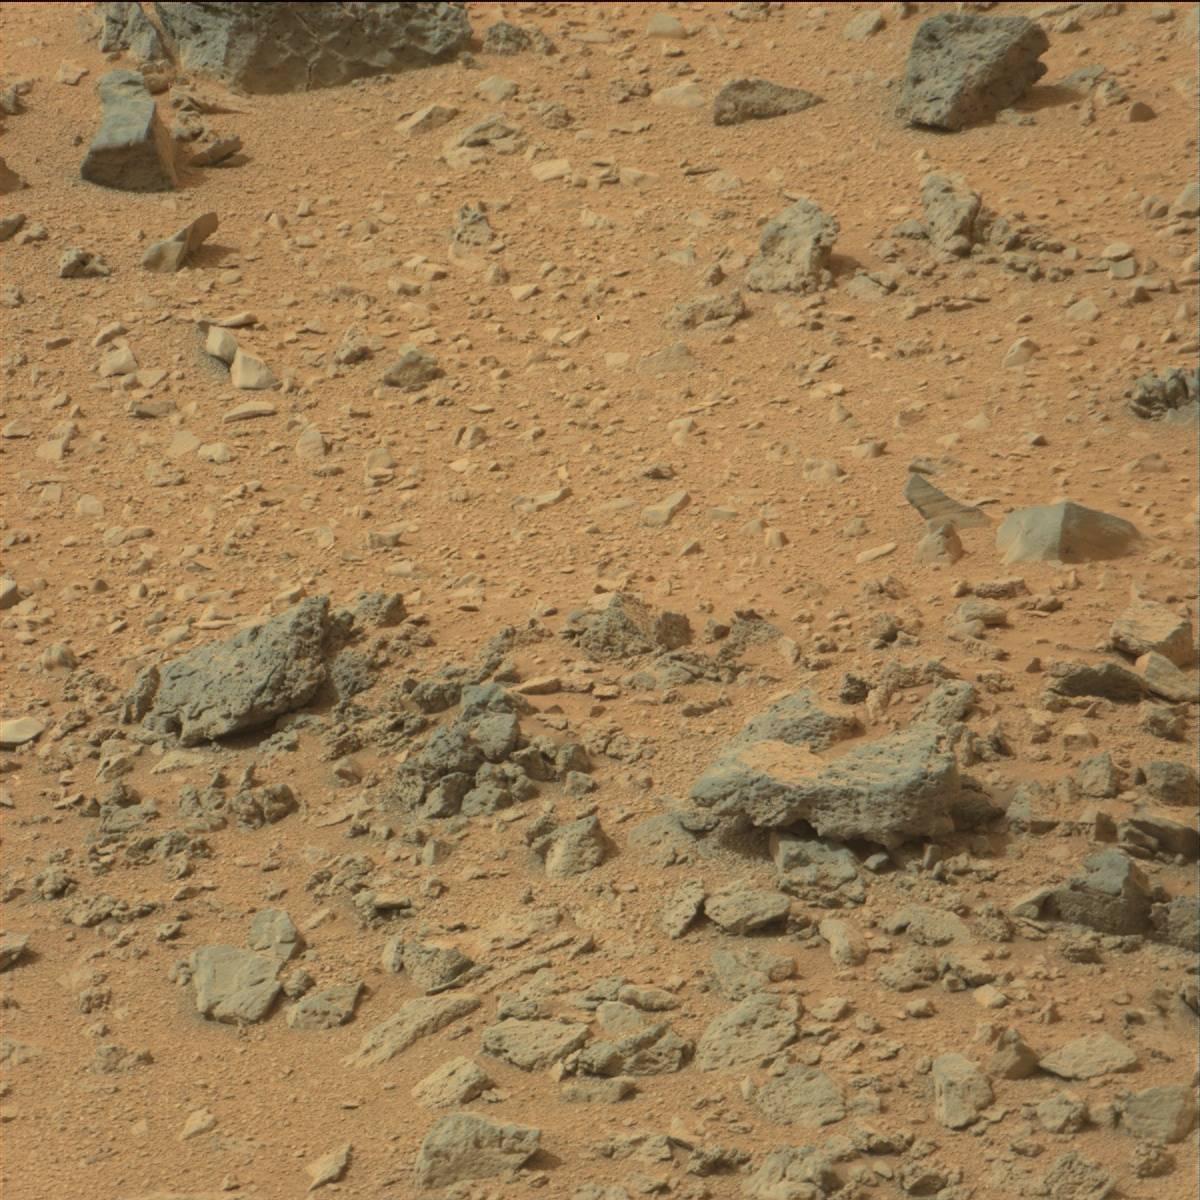
Terrain classes present: Bedrock, Rock, Sand / Soil